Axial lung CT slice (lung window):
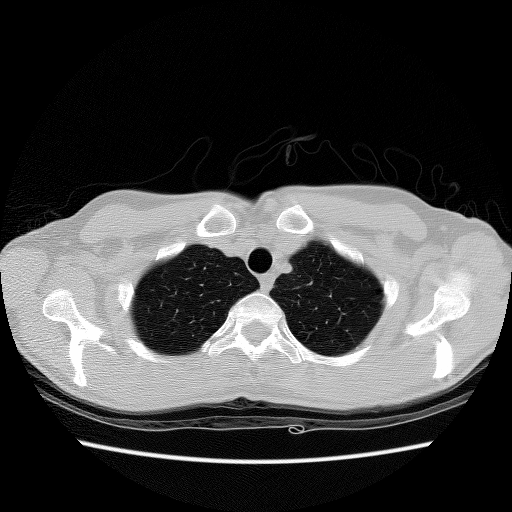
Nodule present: no